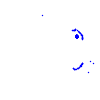
Particle: pion